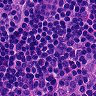
Metastatic tissue present: no